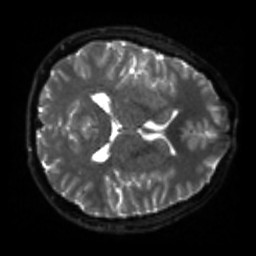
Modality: sbref
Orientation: axial
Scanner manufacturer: siemens
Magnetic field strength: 3 T
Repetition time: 4 s
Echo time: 0.0594 s